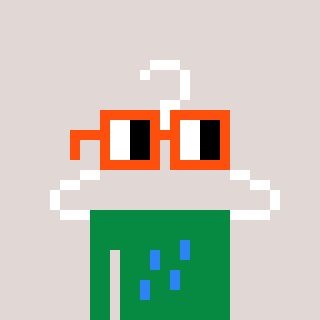
a pixel art character with square orange glasses, a hanger-shaped head and a green-colored body on a warm background